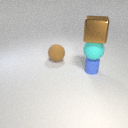
large brown metal cube above large cyan rubber sphere